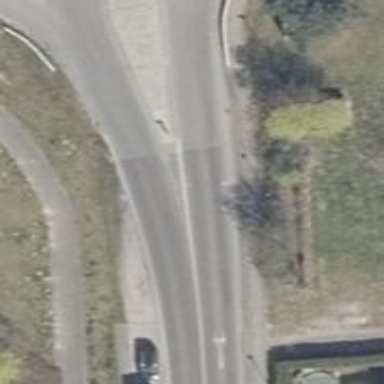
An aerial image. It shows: Secondary road with asphalt surface. The road has separate sidewalks on both sides with lane markings.